Aerial crown-view tile of a tropical tree (Barro Colorado Island, Panama), acquired 20250414:
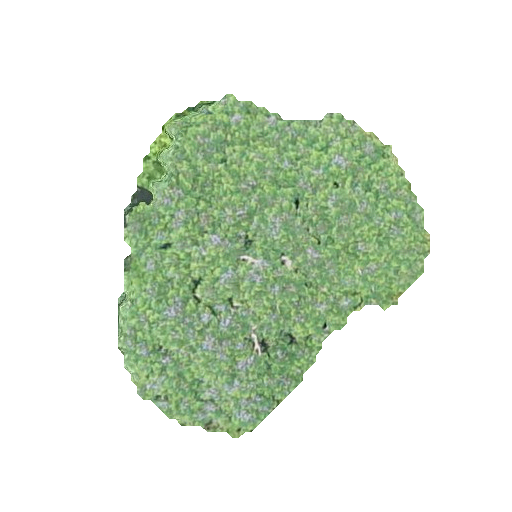
Species: Jacaranda copaia
GBIF accepted scientific name: Jacaranda copaia
Crown area: 108.192 m²